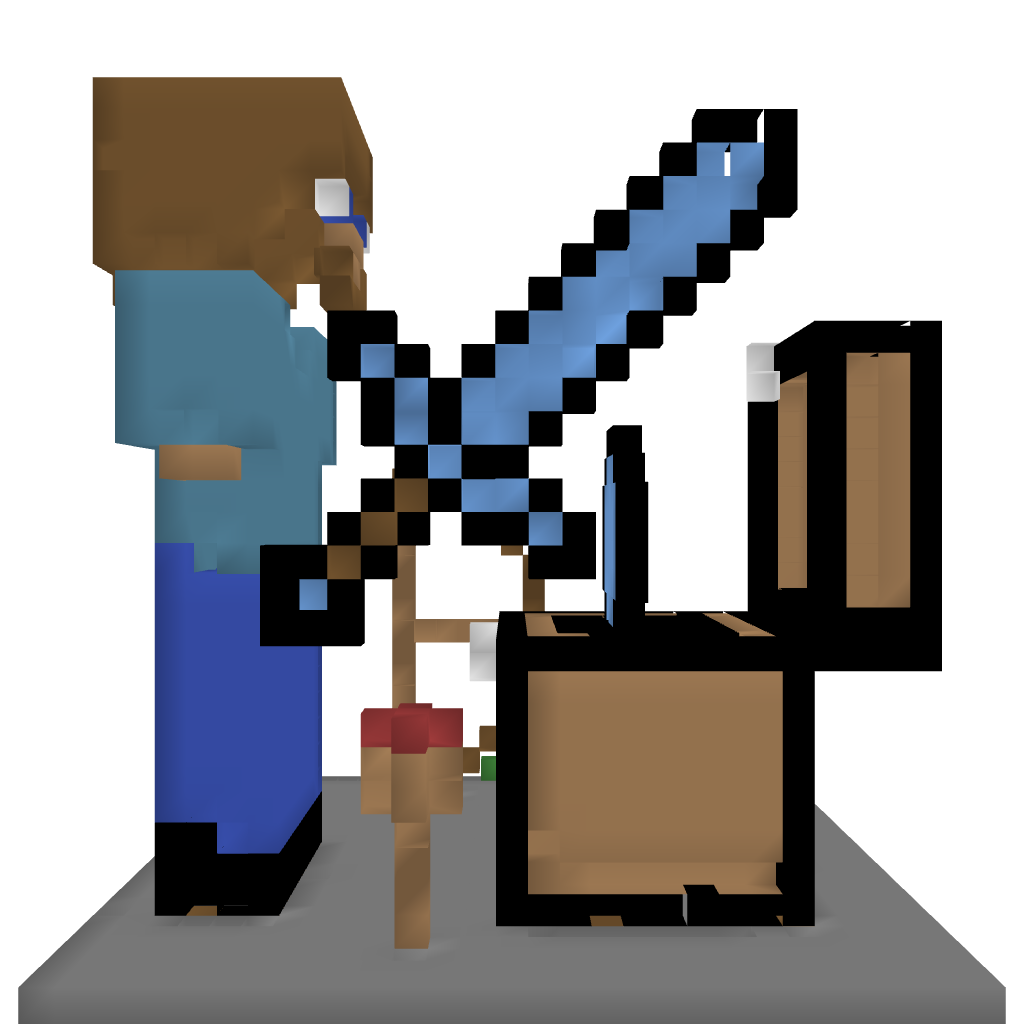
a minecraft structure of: Steve Holding a Sword [FIXED*] good quality